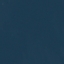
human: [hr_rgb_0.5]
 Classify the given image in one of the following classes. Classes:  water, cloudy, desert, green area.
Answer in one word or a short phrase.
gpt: water